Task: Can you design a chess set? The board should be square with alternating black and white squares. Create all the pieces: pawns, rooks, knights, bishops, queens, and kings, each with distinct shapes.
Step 3217:
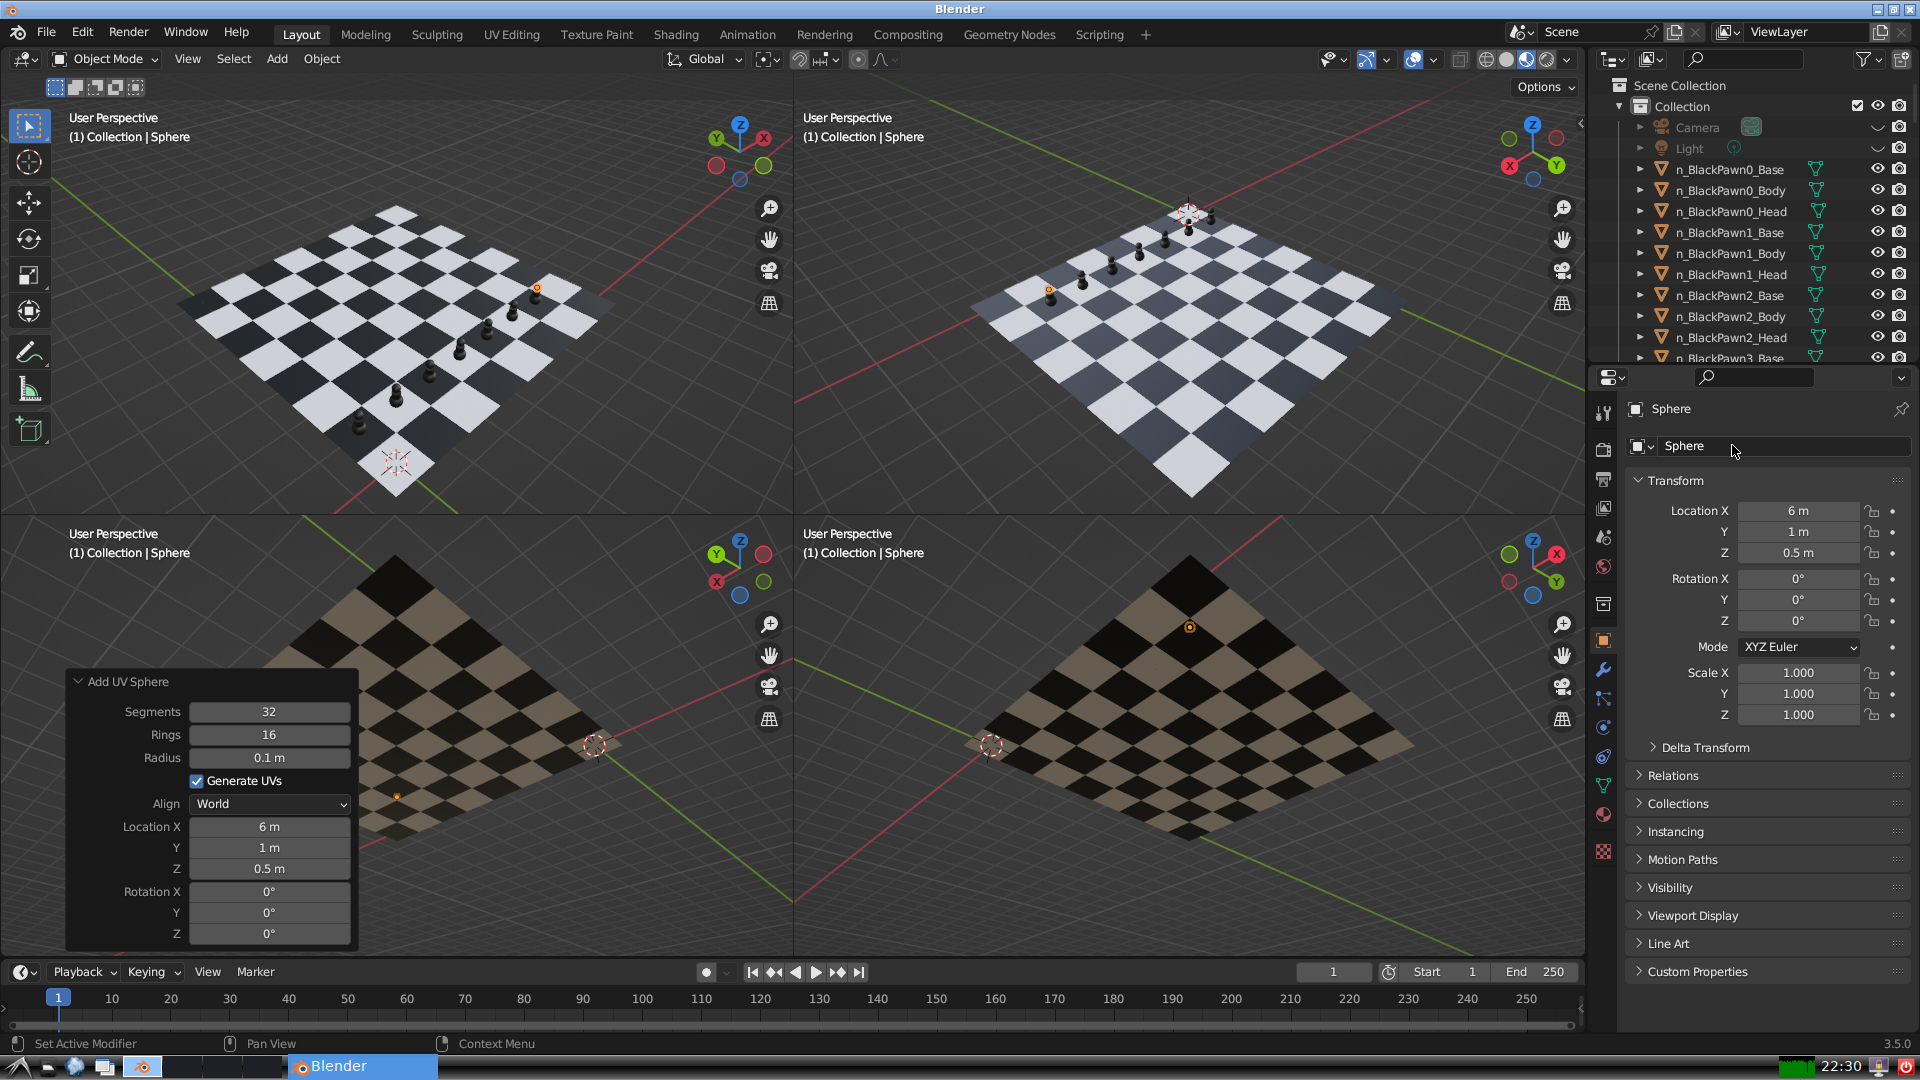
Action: click: no